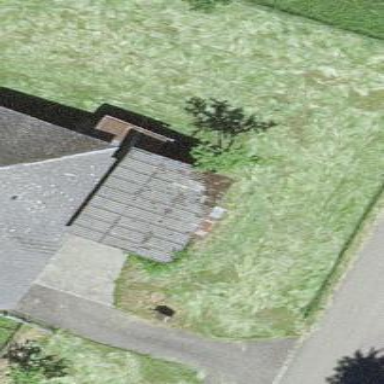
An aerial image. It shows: Garage.